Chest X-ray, AP view. Patient: 58 years old, sex F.
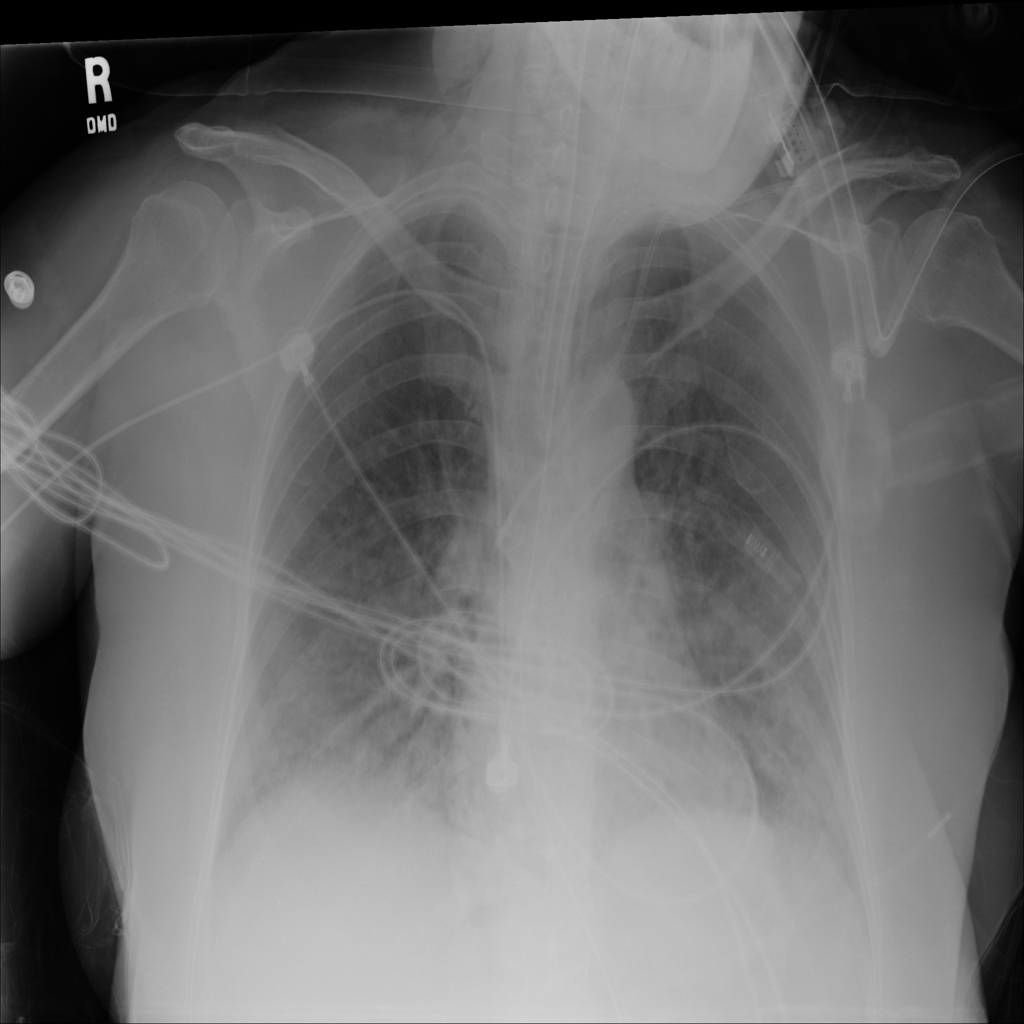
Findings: No Finding